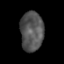
Tissue: prostate
Cell type: Epithelial cells
Senescence score: 0.3602
Nuclear area (px): 890
Mean DAPI intensity: 84.266